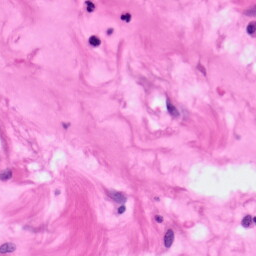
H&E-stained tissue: Pancreatic